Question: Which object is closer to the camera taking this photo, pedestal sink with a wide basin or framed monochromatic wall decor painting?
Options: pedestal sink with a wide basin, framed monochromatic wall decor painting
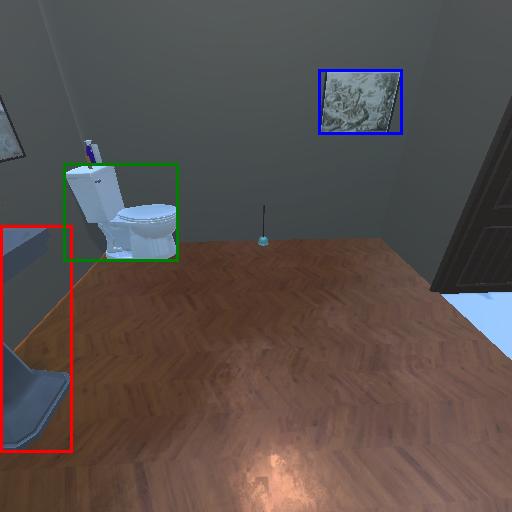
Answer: pedestal sink with a wide basin